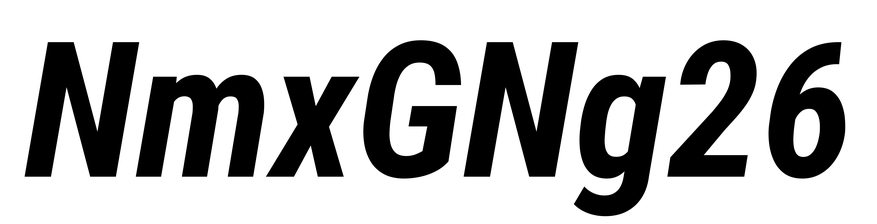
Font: Roboto-Italic_Condensed_Bold_Italic